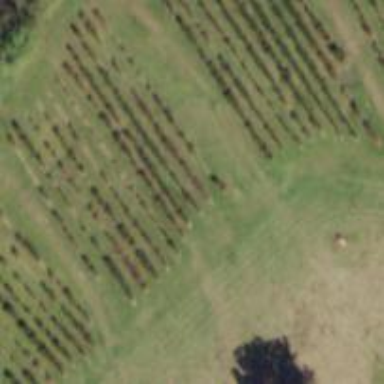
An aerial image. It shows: Plant nursery specializing in trees.